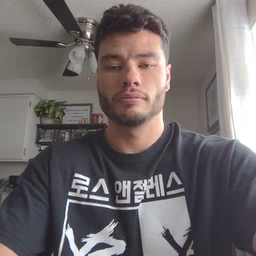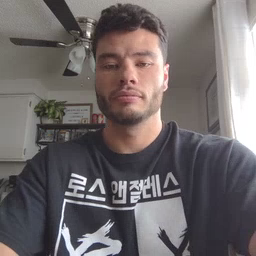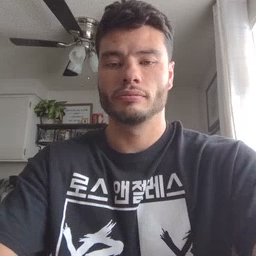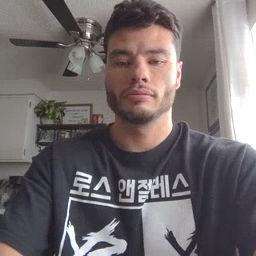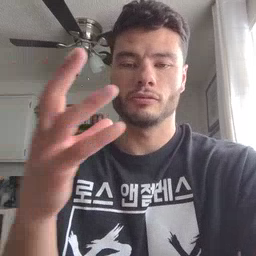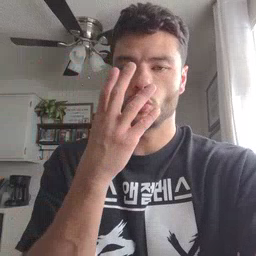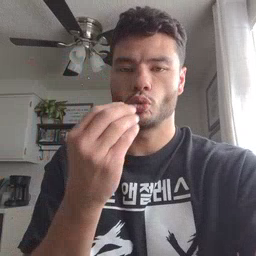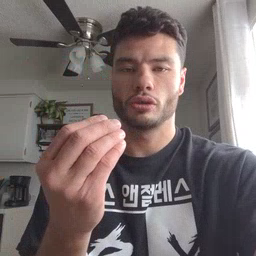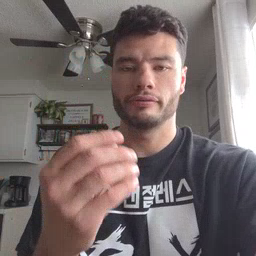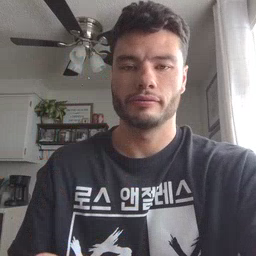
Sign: wolf